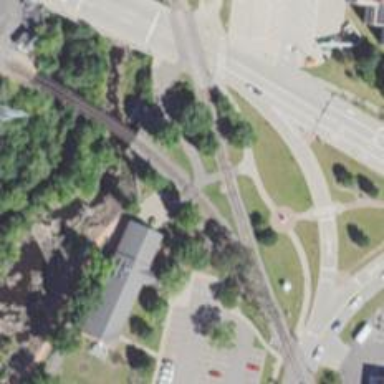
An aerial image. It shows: Crossing for the railway.